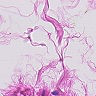
Metastatic tissue present: no